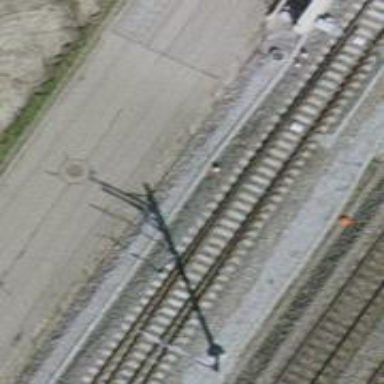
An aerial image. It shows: Railway switch.